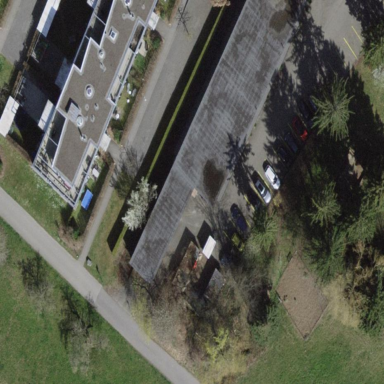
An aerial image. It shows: Motel building.